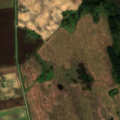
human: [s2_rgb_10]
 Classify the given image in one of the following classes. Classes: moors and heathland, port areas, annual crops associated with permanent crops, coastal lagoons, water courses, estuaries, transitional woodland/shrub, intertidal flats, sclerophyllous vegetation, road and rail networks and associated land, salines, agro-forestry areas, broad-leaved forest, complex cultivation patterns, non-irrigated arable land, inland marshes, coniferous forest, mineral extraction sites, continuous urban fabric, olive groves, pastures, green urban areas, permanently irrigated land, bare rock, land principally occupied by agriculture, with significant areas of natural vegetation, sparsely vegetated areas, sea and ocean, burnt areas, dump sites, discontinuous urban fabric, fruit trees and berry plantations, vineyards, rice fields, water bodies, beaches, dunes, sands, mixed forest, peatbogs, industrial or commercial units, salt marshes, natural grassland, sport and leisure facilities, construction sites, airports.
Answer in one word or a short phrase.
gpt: non-irrigated arable land, transitional woodland/shrub